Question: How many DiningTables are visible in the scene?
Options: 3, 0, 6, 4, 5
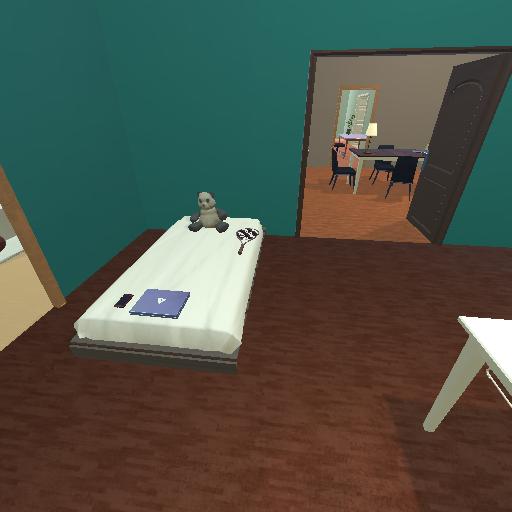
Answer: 3